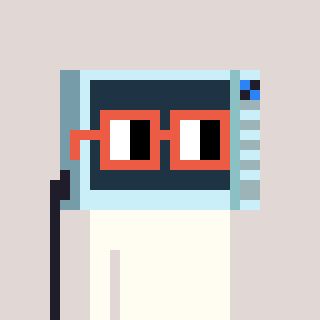
a pixel art character with square orange glasses, a microwave-shaped head and a red-colored body on a warm background